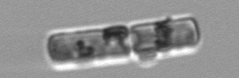
Label: Guinardia_delicatula